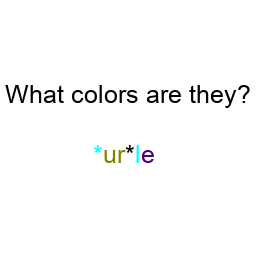
Color: cyan, olive, olive, black, cyan, indigo
Color name shown: purple
Background color: white
Question text color: black